Chest X-ray:
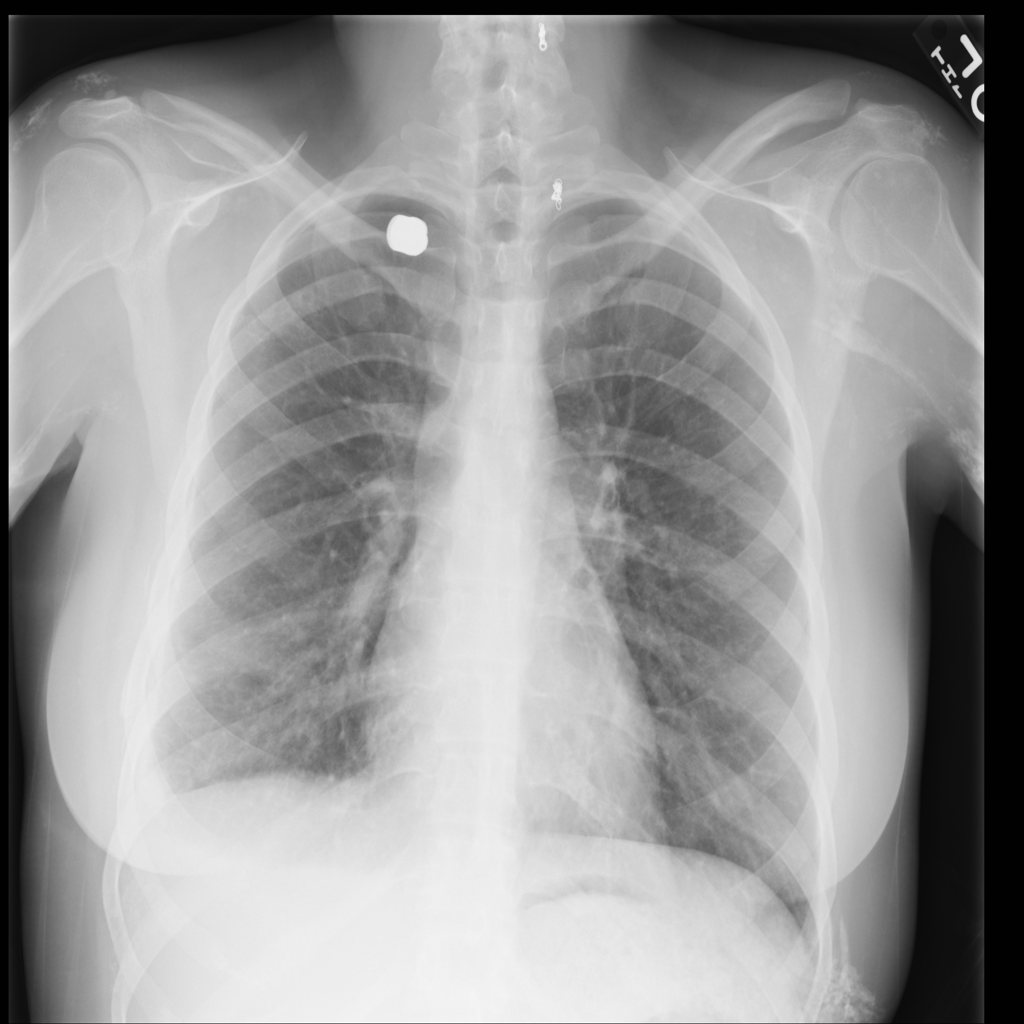
Findings: Effusion, Fracture
No abnormal finding: no